【题型】选择题　【知识点】解析几何　【难度】easy
已知经过椭圆$\dfrac{x^2}{25}+\dfrac{y^2}{16}=1$的右焦点$F_2$，过$F_2$的直线$AB$交椭圆于$A$，$B$两点，$F_1$是椭圆的左焦点，则$\triangle AF_1B$的周长为（ ）．

A. $10$ \quad B. $16$ \quad C. $18$ \quad D. $20$
【解答】
【答案】D

\vspace{0.5em}

【分析】$\triangle AF_1B$为焦点三角形，周长等于两个长轴长，再根据椭圆方程，即可求出$\triangle AF_1B$的周长．

\vspace{0.5em}

【详解】$\because F_1, F_2$为椭圆$\dfrac{x^2}{25}+\dfrac{y^2}{16}=1$的两个焦点，

$\therefore |AF_1| + |AF_2| = 10,\ |BF_1| + |BF_2| = 10$，

$\therefore \triangle AF_1B$的周长为
\[
|AB| + |AF_1| + |BF_1| = |AF_1| + |AF_2| + |BF_1| + |BF_2| = 10 + 10 = 20.
\]

故选：D．
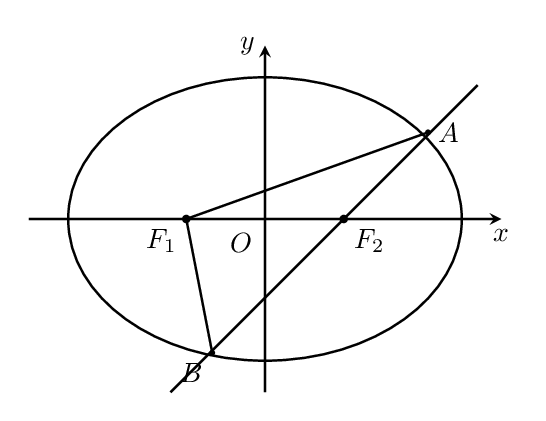